Question: This is the code i am using to upload a file to remote location through FTP With Jakarta Commons Net
'''
public boolean ftpTransfer(String localfile, String destinationfile)
{
String server = "xxxx";
String username = "xxxxxx";
String password = "xxxxxxx";
try
{
FTPClient ftp = new FTPClient();
ftp.connect(server);
if(!ftp.login(username, password))
{
System.out.println("login");
ftp.logout();
return false;
}
int reply = ftp.getReplyCode();
if (!FTPReply.isPositiveCompletion(reply))
{
System.out.println("disconnect");
ftp.disconnect();
return false;
}
InputStream in = new FileInputStream(localfile);
ftp.storeFile(destinationfile, in);
in.close();
ftp.logout();
ftp.disconnect();
}
catch (Exception ex)
{
ex.printStackTrace();
return false;
}
return true;
}
'''
The error in console is
'''
java.net.SocketTimeoutException: Read timed out
at java.net.SocketInputStream.socketRead0(Native Method)
at java.net.SocketInputStream.read(SocketInputStream.java:129)
at sun.nio.cs.StreamDecoder.readBytes(StreamDecoder.java:264)
at sun.nio.cs.StreamDecoder.implRead(StreamDecoder.java:306)
at sun.nio.cs.StreamDecoder.read(StreamDecoder.java:158)
at java.io.InputStreamReader.read(InputStreamReader.java:167)
at java.io.BufferedReader.fill(BufferedReader.java:136)
at java.io.BufferedReader.readLine(BufferedReader.java:299)
at java.io.BufferedReader.readLine(BufferedReader.java:362)
at org.apache.commons.net.ftp.FTP.__getReply(FTP.java:294)
at org.apache.commons.net.ftp.FTP.sendCommand(FTP.java:490)
at org.apache.commons.net.ftp.FTP.sendCommand(FTP.java:534)
at org.apache.commons.net.ftp.FTPClient._openDataConnection_(FTPClient.java:476)
at org.apache.commons.net.ftp.FTPClient.__storeFile(FTPClient.java:374)
at org.apache.commons.net.ftp.FTPClient.storeFile(FTPClient.java:1379)
at com.killerlinks.controllers.CategoryController.ftpTransfer(CategoryController.java:266)
at com.killerlinks.controllers.CategoryController.test(CategoryController.java:230)
at sun.reflect.NativeMethodAccessorImpl.invoke0(Native Method)
at sun.reflect.NativeMethodAccessorImpl.invoke(NativeMethodAccessorImpl.java:39)
at sun.reflect.DelegatingMethodAccessorImpl.invoke(DelegatingMethodAccessorImpl.java:25)
at java.lang.reflect.Method.invoke(Method.java:597)
at org.springframework.web.bind.annotation.support.HandlerMethodInvoker.doInvokeMethod(HandlerMethodInvoker.java:710)
at org.springframework.web.bind.annotation.support.HandlerMethodInvoker.invokeHandlerMethod(HandlerMethodInvoker.java:167)
at org.springframework.web.servlet.mvc.annotation.AnnotationMethodHandlerAdapter.invokeHandlerMethod(AnnotationMethodHandlerAdapter.java:414)
at org.springframework.web.servlet.mvc.annotation.AnnotationMethodHandlerAdapter.handle(AnnotationMethodHandlerAdapter.java:402)
at org.springframework.web.servlet.DispatcherServlet.doDispatch(DispatcherServlet.java:771)
at org.springframework.web.servlet.DispatcherServlet.doService(DispatcherServlet.java:716)
at org.springframework.web.servlet.FrameworkServlet.processRequest(FrameworkServlet.java:647)
at org.springframework.web.servlet.FrameworkServlet.doGet(FrameworkServlet.java:552)
at javax.servlet.http.HttpServlet.service(HttpServlet.java:621)
at javax.servlet.http.HttpServlet.service(HttpServlet.java:728)
at org.apache.catalina.core.ApplicationFilterChain.internalDoFilter(ApplicationFilterChain.java:305)
at org.apache.catalina.core.ApplicationFilterChain.doFilter(ApplicationFilterChain.java:210)
at org.springframework.security.web.FilterChainProxy$VirtualFilterChain.doFilter(FilterChainProxy.java:330)
at org.springframework.security.web.access.intercept.FilterSecurityInterceptor.invoke(FilterSecurityInterceptor.java:118)
at org.springframework.security.web.access.intercept.FilterSecurityInterceptor.doFilter(FilterSecurityInterceptor.java:84)
at org.springframework.security.web.FilterChainProxy$VirtualFilterChain.doFilter(FilterChainProxy.java:342)
at org.springframework.security.web.access.ExceptionTranslationFilter.doFilter(ExceptionTranslationFilter.java:113)
at org.springframework.security.web.FilterChainProxy$VirtualFilterChain.doFilter(FilterChainProxy.java:342)
at org.springframework.security.web.session.SessionManagementFilter.doFilter(SessionManagementFilter.java:103)
at org.springframework.security.web.FilterChainProxy$VirtualFilterChain.doFilter(FilterChainProxy.java:342)
at org.springframework.security.web.authentication.AnonymousAuthenticationFilter.doFilter(AnonymousAuthenticationFilter.java:113)
at org.springframework.security.web.FilterChainProxy$VirtualFilterChain.doFilter(FilterChainProxy.java:342)
at org.springframework.security.web.servletapi.SecurityContextHolderAwareRequestFilter.doFilter(SecurityContextHolderAwareRequestFilter.java:54)
at org.springframework.security.web.FilterChainProxy$VirtualFilterChain.doFilter(FilterChainProxy.java:342)
at org.springframework.security.web.savedrequest.RequestCacheAwareFilter.doFilter(RequestCacheAwareFilter.java:45)
at org.springframework.security.web.FilterChainProxy$VirtualFilterChain.doFilter(FilterChainProxy.java:342)
at org.springframework.security.web.authentication.www.BasicAuthenticationFilter.doFilter(BasicAuthenticationFilter.java:150)
at org.springframework.security.web.FilterChainProxy$VirtualFilterChain.doFilter(FilterChainProxy.java:342)
at org.springframework.security.web.authentication.AbstractAuthenticationProcessingFilter.doFilter(AbstractAuthenticationProcessingFilter.java:183)
at org.springframework.security.web.FilterChainProxy$VirtualFilterChain.doFilter(FilterChainProxy.java:342)
at org.springframework.security.web.authentication.logout.LogoutFilter.doFilter(LogoutFilter.java:105)
at org.springframework.security.web.FilterChainProxy$VirtualFilterChain.doFilter(FilterChainProxy.java:342)
at org.springframework.security.web.context.SecurityContextPersistenceFilter.doFilter(SecurityContextPersistenceFilter.java:87)
at org.springframework.security.web.FilterChainProxy$VirtualFilterChain.doFilter(FilterChainProxy.java:342)
at org.springframework.security.web.FilterChainProxy.doFilterInternal(FilterChainProxy.java:192)
at org.springframework.security.web.FilterChainProxy.doFilter(FilterChainProxy.java:160)
at org.springframework.web.filter.DelegatingFilterProxy.invokeDelegate(DelegatingFilterProxy.java:237)
at org.springframework.web.filter.DelegatingFilterProxy.doFilter(DelegatingFilterProxy.java:167)
at org.apache.catalina.core.ApplicationFilterChain.internalDoFilter(ApplicationFilterChain.java:243)
at org.apache.catalina.core.ApplicationFilterChain.doFilter(ApplicationFilterChain.java:210)
at org.apache.catalina.core.StandardWrapperValve.invoke(StandardWrapperValve.java:222)
at org.apache.catalina.core.StandardContextValve.__invoke(StandardContextValve.java:123)
at org.apache.catalina.core.StandardContextValve.invoke(StandardContextValve.java)
at org.apache.catalina.authenticator.AuthenticatorBase.invoke(AuthenticatorBase.java:472)
at org.apache.catalina.core.StandardHostValve.__invoke(StandardHostValve.java:171)
at org.apache.catalina.core.StandardHostValve.invoke(StandardHostValve.java)
at org.apache.catalina.valves.ErrorReportValve.invoke(ErrorReportValve.java:99)
at org.apache.catalina.valves.AccessLogValve.invoke(AccessLogValve.java:931)
at org.apache.catalina.core.StandardEngineValve.invoke(StandardEngineValve.java:118)
at org.apache.catalina.connector.CoyoteAdapter.service(CoyoteAdapter.java:407)
at org.apache.coyote.http11.AbstractHttp11Processor.process(AbstractHttp11Processor.java:1004)
at org.apache.coyote.AbstractProtocol$AbstractConnectionHandler.process(AbstractProtocol.java:589)
at org.apache.tomcat.util.net.JIoEndpoint$SocketProcessor.run(JIoEndpoint.java:310)
at java.util.concurrent.ThreadPoolExecutor$Worker.runTask(ThreadPoolExecutor.java:886)
at java.util.concurrent.ThreadPoolExecutor$Worker.run(ThreadPoolExecutor.java:908)
at java.lang.Thread.run(Thread.java:619)
'''
I checked remote location for file whether it is uploaded or not

File is uploaded with 0 Bytes.
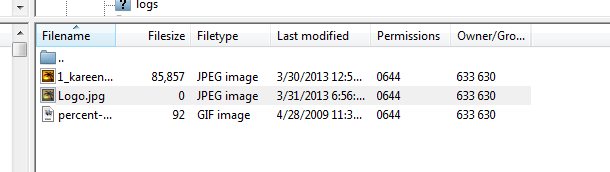
Answer: '''
String server = "xxxxxxx";
String username = "xxxxxx";
String password = "xxxxxx";
FTPClient client = new FTPClient();
FileInputStream fis = null;
try {
client.connect(server);
client.login(username, password);
client.enterLocalPassiveMode();
client.setFileType(FTP.BINARY_FILE_TYPE);
fis = new FileInputStream(localfile);
client.storeFile(destinationfile, fis);
fis.close();
client.logout();
} catch (IOException e) {
e.printStackTrace();
}
'''
At last this code worked for me. I simplified my code and added these two lines
'''
client.enterLocalPassiveMode();
client.setFileType(FTP.BINARY_FILE_TYPE);
'''
For Binary files we have to set file type as binary, default is asci type.
I tried active mode but got same error 'java.net.SocketTimeoutException: Read timed out'.
I think default is active mode, we have to specify to passive mode.